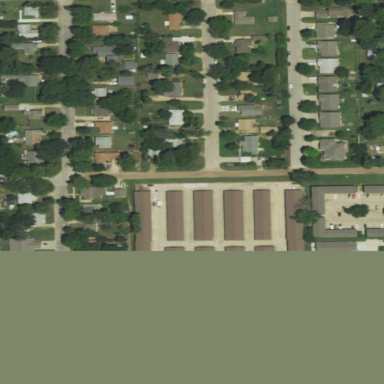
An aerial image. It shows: Self-storage facility in commercial area.